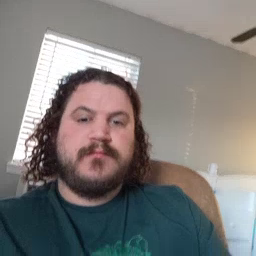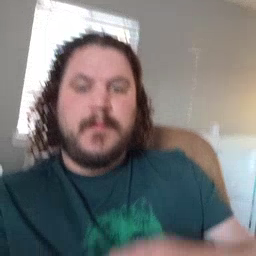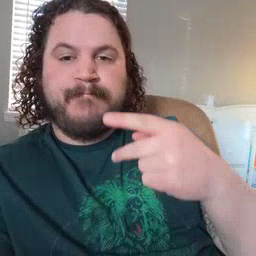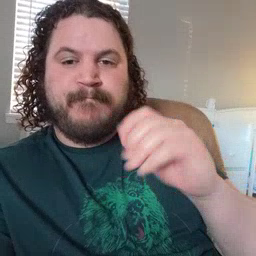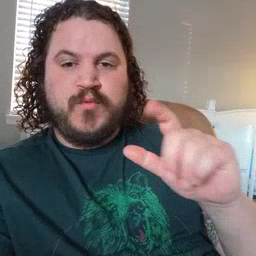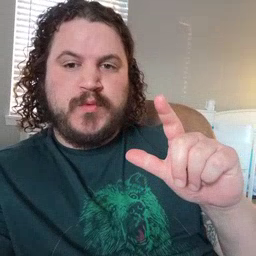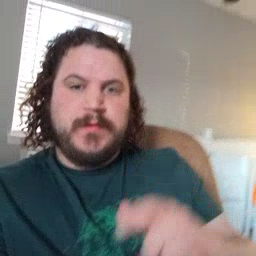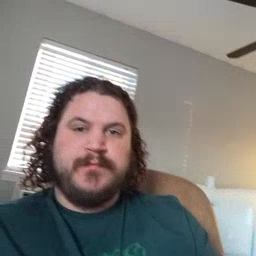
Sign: pool